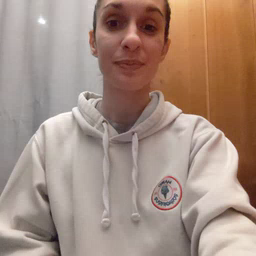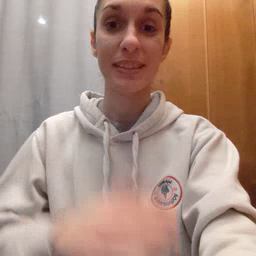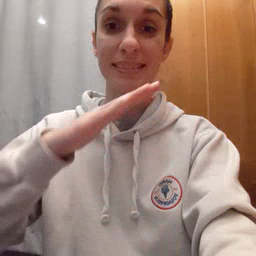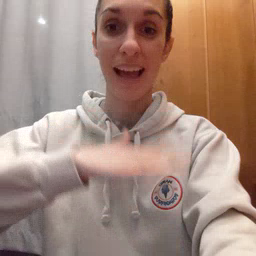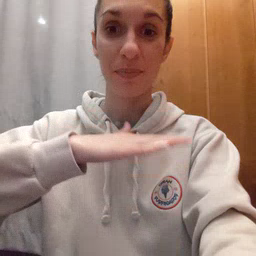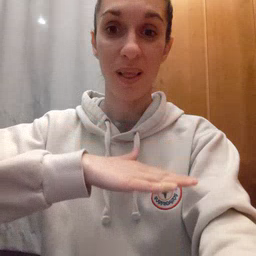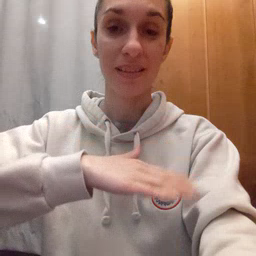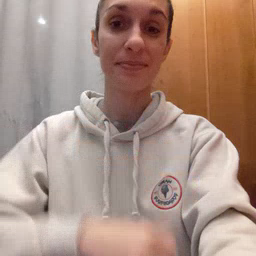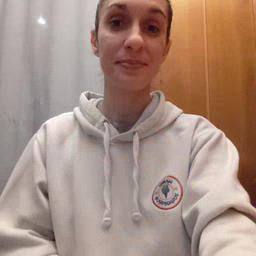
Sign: table